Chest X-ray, AP view. Patient: 56 years old, sex M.
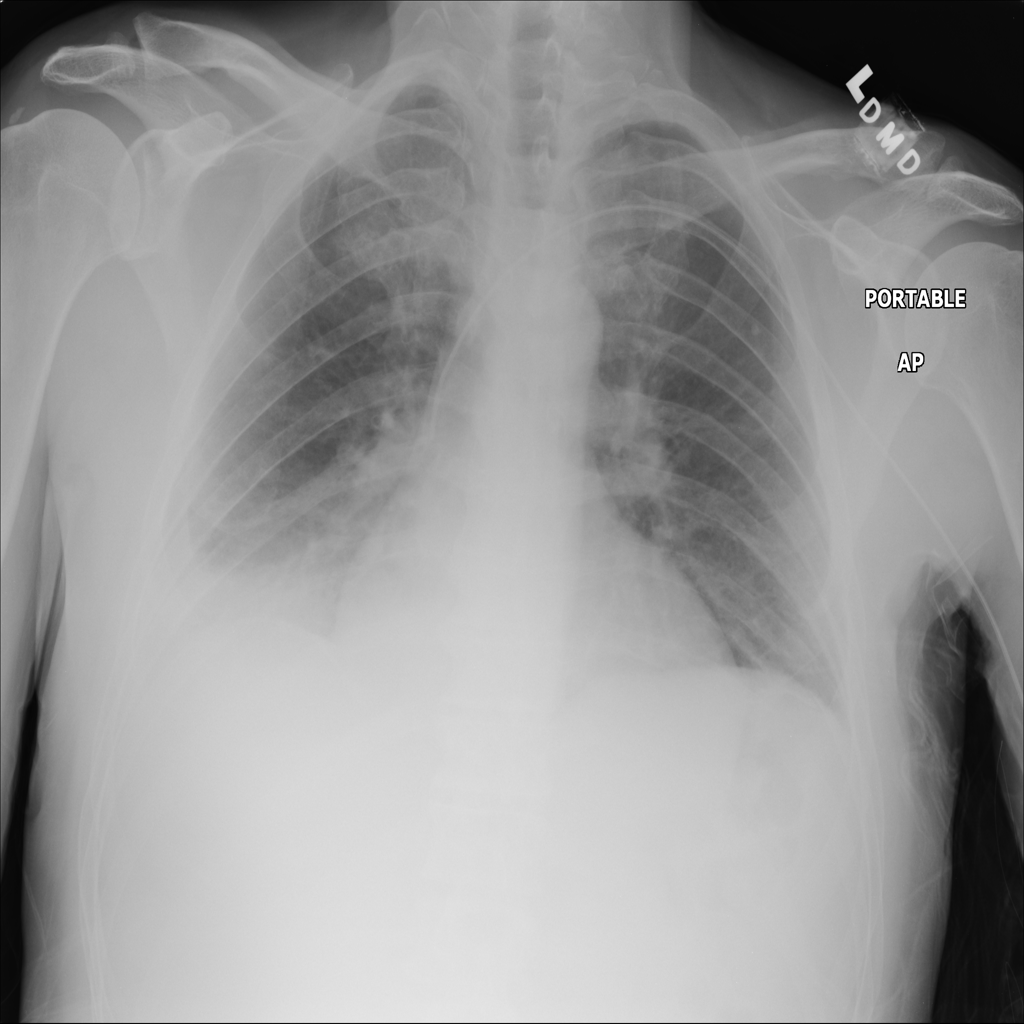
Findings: Consolidation